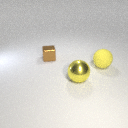
small brown metal cube to the left of large yellow rubber sphere